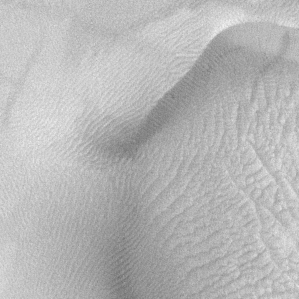
Label: frost